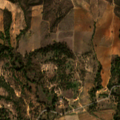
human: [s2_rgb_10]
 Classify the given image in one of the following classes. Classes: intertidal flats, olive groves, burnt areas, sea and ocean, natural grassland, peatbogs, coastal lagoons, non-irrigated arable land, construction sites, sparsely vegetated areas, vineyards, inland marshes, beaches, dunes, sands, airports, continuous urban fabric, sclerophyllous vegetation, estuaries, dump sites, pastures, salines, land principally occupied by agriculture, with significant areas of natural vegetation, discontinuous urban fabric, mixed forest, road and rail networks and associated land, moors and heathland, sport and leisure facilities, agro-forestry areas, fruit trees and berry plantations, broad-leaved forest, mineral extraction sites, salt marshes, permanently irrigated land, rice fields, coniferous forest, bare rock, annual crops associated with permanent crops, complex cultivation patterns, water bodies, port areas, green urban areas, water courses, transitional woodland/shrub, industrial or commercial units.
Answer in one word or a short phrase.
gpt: non-irrigated arable land, rice fields, annual crops associated with permanent crops, agro-forestry areas, broad-leaved forest, natural grassland, transitional woodland/shrub